Aerial crown-view tile of a tropical tree (Barro Colorado Island, Panama), acquired 20241112:
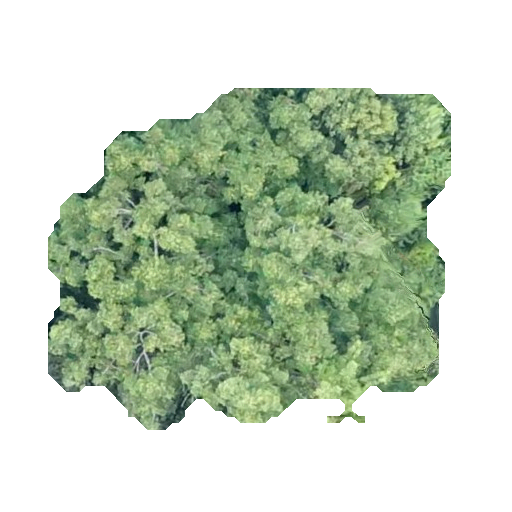
Species: Guatteria lucens
GBIF accepted scientific name: Guatteria lucens
Crown area: 172.676 m²